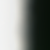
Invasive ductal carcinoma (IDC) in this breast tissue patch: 0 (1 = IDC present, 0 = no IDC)